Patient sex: M
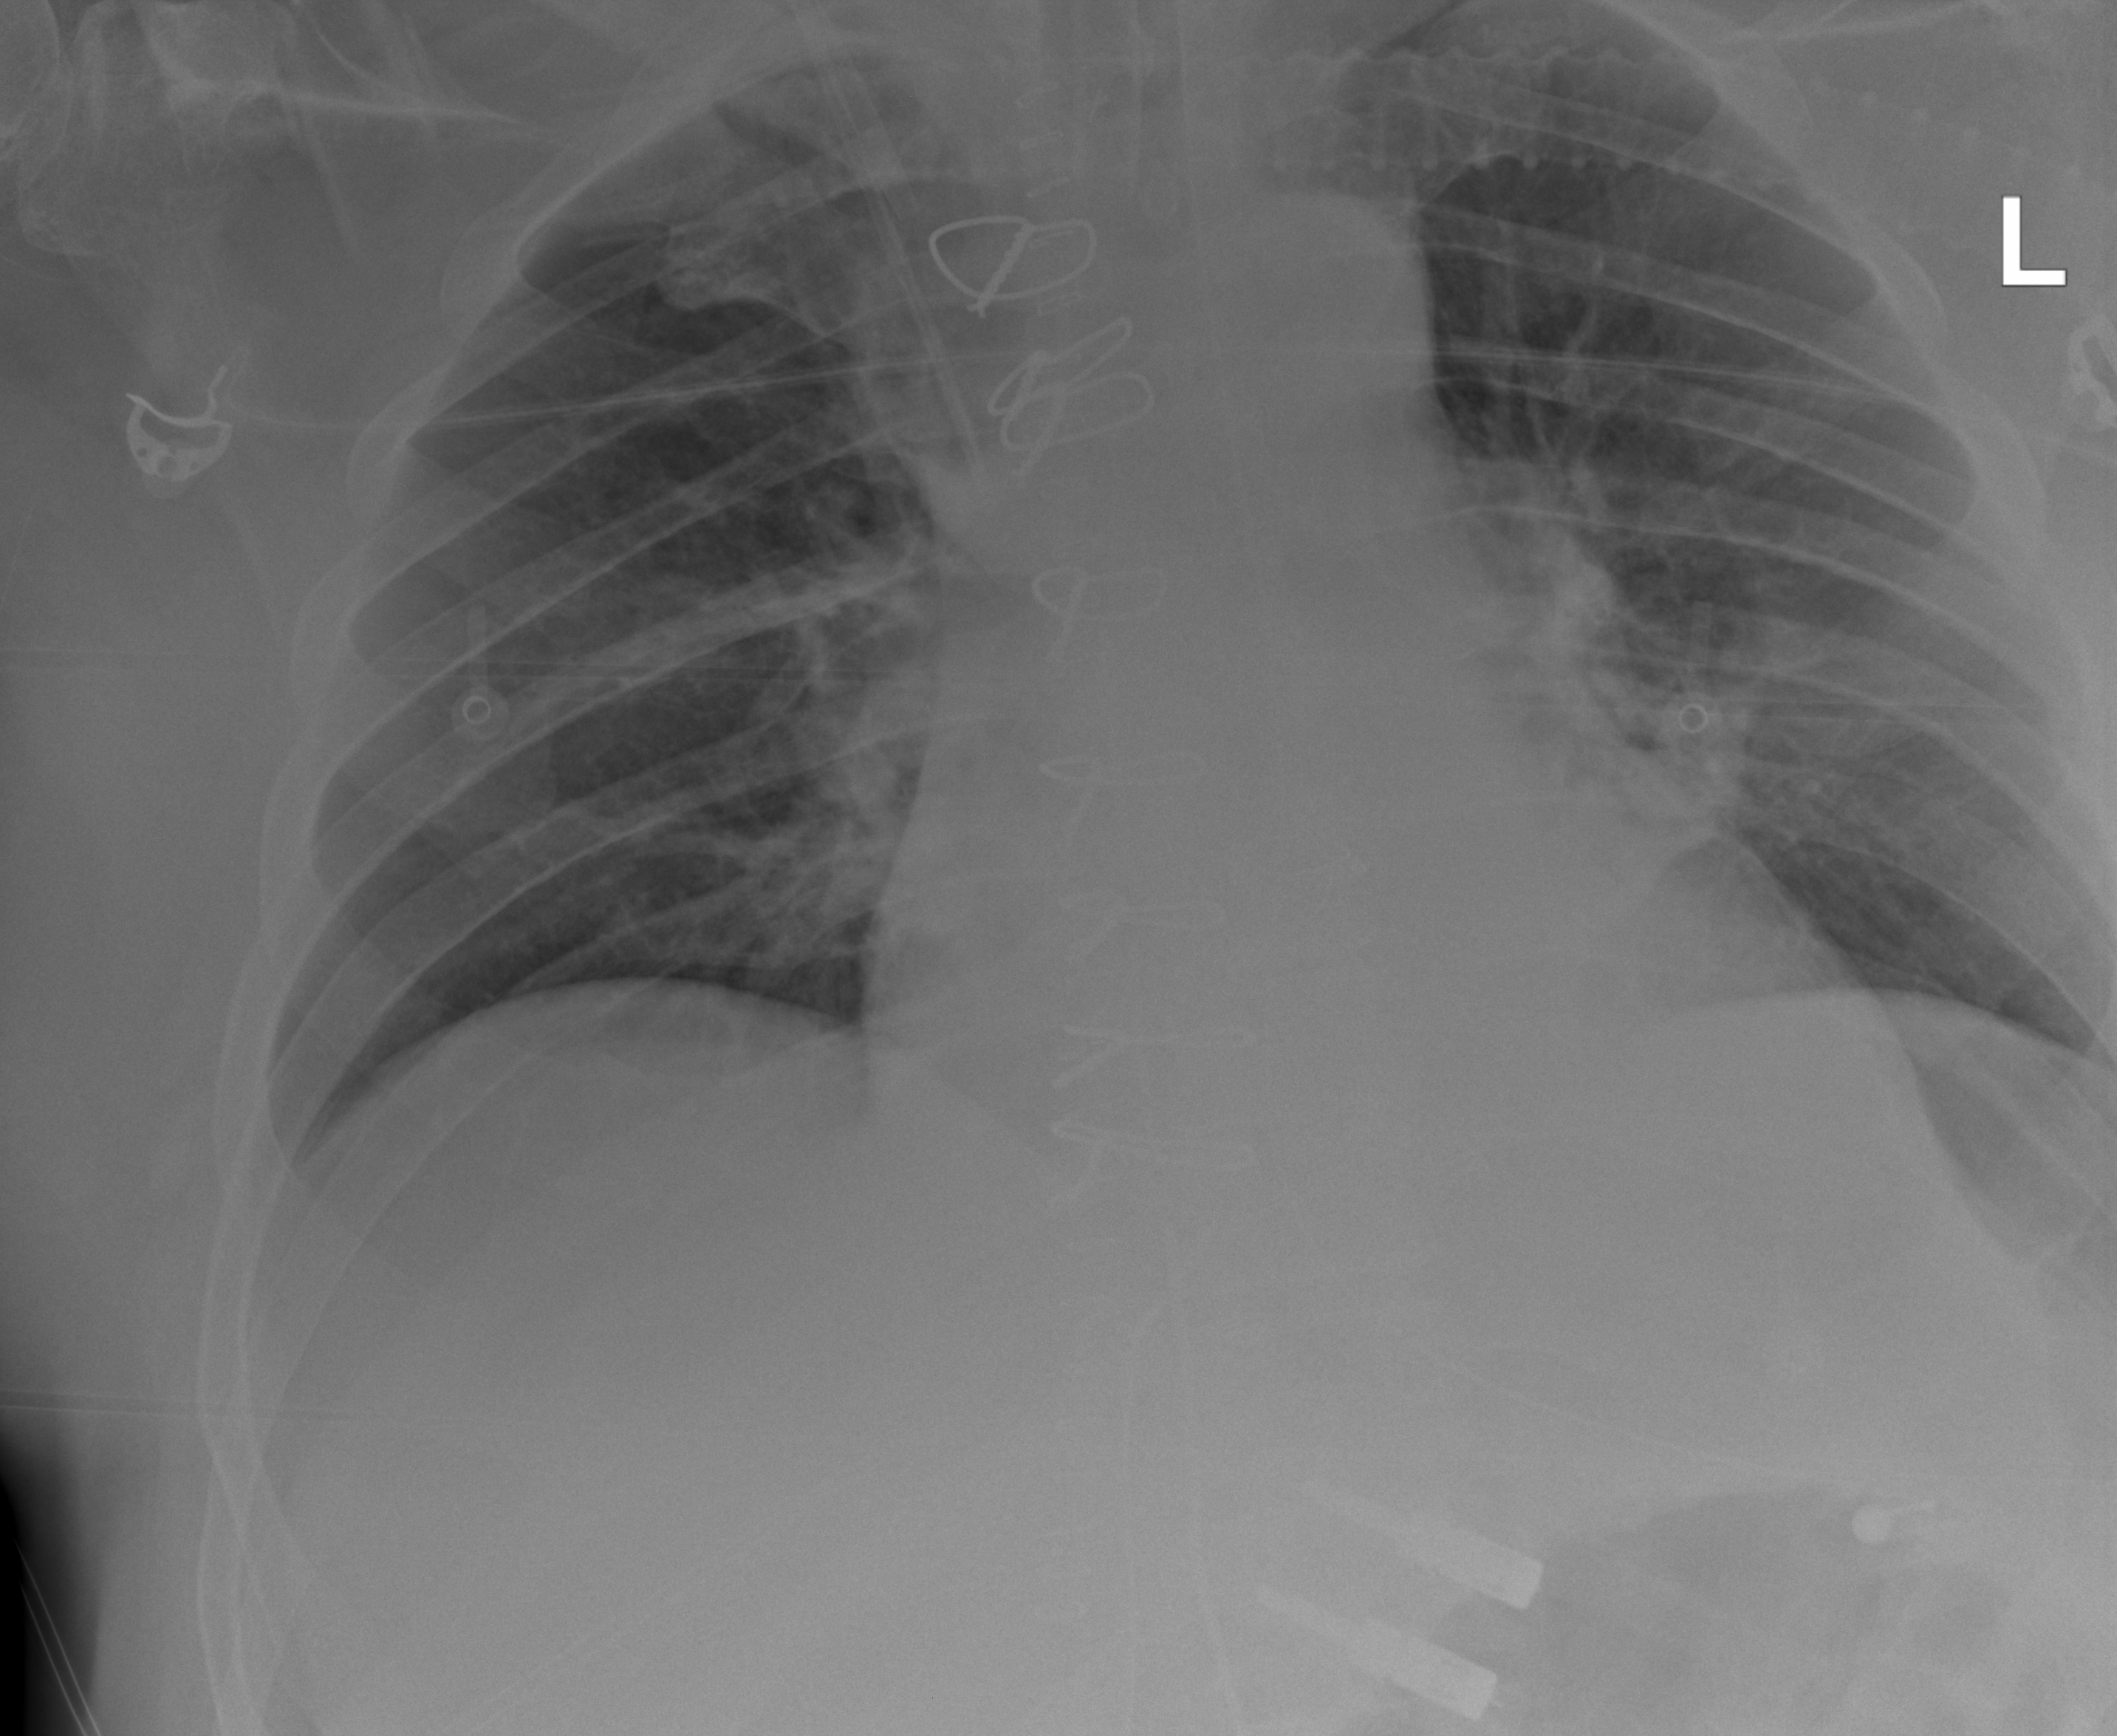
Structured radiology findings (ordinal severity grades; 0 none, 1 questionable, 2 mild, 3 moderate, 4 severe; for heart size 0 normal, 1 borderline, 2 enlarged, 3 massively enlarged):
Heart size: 2
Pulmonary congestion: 2
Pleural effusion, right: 0
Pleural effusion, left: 0
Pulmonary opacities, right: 0
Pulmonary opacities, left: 0
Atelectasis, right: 0
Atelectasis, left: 0